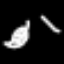
Label: leaf